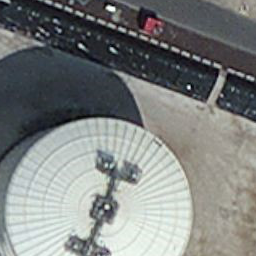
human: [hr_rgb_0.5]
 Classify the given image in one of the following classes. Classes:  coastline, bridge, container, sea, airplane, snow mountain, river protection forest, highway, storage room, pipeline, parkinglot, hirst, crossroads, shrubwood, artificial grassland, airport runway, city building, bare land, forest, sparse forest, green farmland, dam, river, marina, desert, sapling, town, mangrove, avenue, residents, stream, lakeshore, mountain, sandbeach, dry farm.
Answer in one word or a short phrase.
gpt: storage room